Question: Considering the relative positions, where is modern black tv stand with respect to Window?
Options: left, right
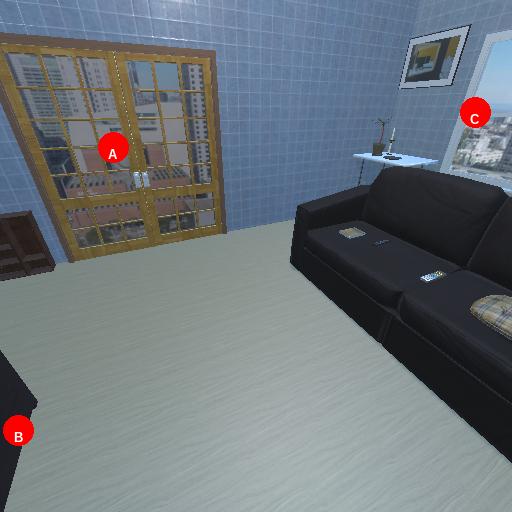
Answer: left